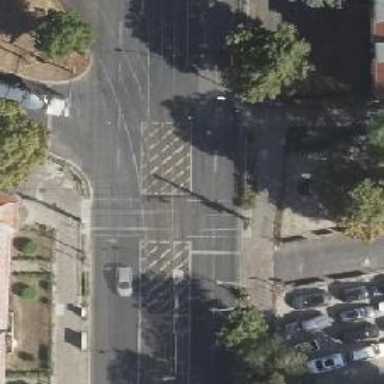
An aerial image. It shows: Road with traffic signals.